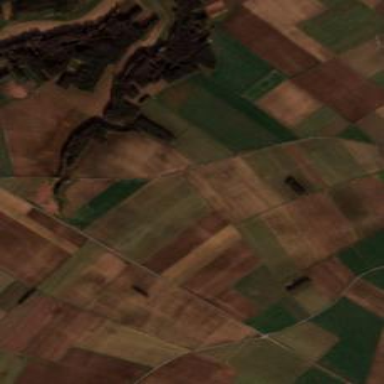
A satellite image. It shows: Farmland with wheat crops growing.